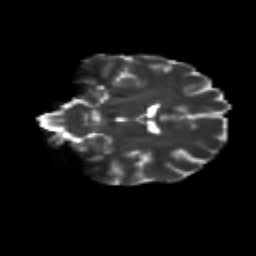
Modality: T2w
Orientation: coronal
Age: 27
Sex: female
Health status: healthy
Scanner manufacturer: siemens
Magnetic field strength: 3 T
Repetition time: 8.6 s
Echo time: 0.095 s